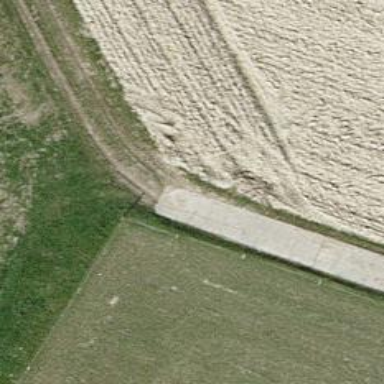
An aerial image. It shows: Track with grade 1 quality.